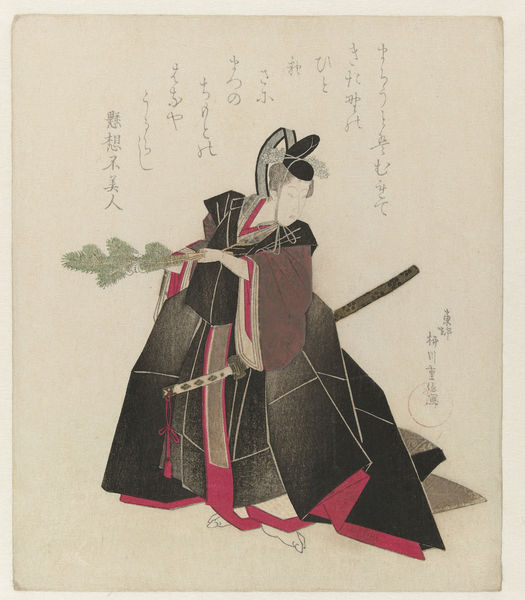
Titel: Courtisane als Sugawara no Michizane
Künstler: Yanagawa Shigenobu (I)
Standort: Amsterdam
Institution: Rijksmuseum
Schlagwörter: grün, red, sword, black, bun, hair, japanese, feet, schwarz, leaves, asian, japan, schrift, schwert, katana, samurai, characters, zweig, asi, nakte füße